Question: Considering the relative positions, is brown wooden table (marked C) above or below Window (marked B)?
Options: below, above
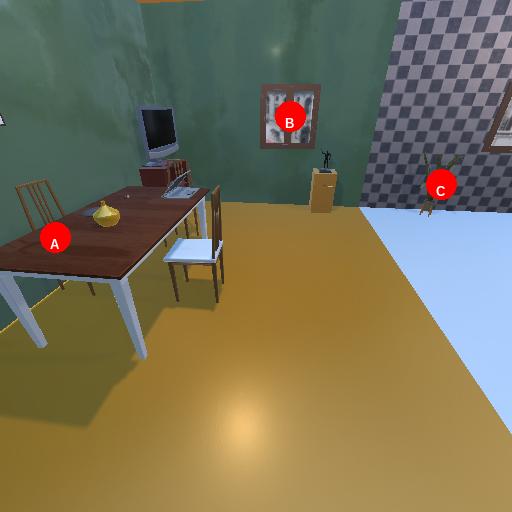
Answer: below